Question: I would like to ask you how can I solve such nonlinear equation with R? EL and DR are given values. I only want to get alpha.

Thanks in advance!
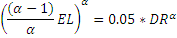
Answer: You may want to check out the <URL> package.
Be careful, though, as they have some unstated (in the documentation as far as I have read it) continuity requirements on the equations.